Interaction volume radius: 10 \u00c5
Interaction volume height: 15 \u00c5
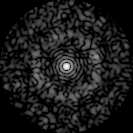
Disorder parameter: 0.838